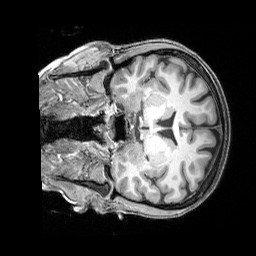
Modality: T1w
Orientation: coronal
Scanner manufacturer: siemens
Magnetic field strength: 3 T
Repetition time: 2.4 s
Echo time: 0.00215 s